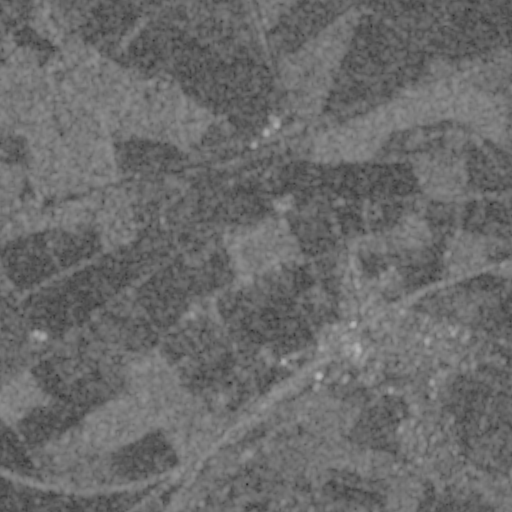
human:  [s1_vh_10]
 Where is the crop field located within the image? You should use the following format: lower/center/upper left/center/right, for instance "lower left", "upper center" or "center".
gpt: The crop field is located in the lower left of the image.
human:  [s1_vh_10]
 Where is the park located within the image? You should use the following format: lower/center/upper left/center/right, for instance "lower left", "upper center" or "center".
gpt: The park is located in the lower right of the image.
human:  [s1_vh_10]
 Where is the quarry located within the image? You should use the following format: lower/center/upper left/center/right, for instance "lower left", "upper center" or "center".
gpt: The quarry is located in the lower center of the image.
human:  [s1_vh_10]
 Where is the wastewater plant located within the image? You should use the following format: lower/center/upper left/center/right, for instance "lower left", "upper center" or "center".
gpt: The wastewater plant is located in the lower center of the image.
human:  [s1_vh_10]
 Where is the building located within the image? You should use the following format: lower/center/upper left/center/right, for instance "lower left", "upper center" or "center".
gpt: There is no building in the image.

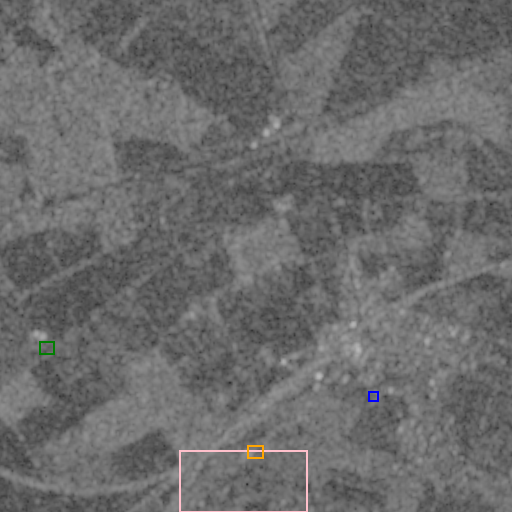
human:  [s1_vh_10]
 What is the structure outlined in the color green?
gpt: The structure outlined in green is a crop field.
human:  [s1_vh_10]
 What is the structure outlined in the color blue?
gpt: The structure outlined in blue is a park.
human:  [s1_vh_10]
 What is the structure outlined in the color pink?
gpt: The structure outlined in pink is a quarry.
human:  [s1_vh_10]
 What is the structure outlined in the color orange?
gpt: The structure outlined in orange is a wastewater plant.
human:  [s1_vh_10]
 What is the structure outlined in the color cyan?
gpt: There is no cyan outline.